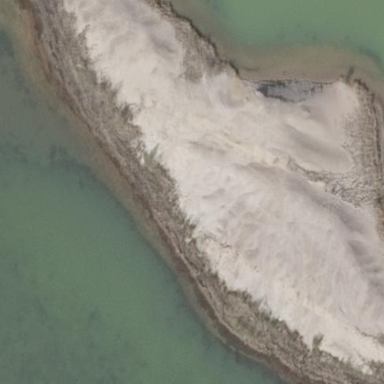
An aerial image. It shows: Natural area covered with sand.